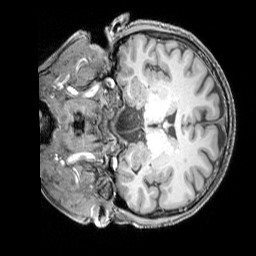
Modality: T1w
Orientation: coronal
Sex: female
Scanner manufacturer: siemens
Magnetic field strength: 3 T
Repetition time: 2.3 s
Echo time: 0.00226 s